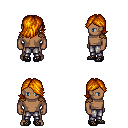
a pixel art fantasy rpg character, male body template, human, dark skin, leather shoulder armor, metal pants, dark blonde swoop hairstyle, ghillies, four views (front, back, left, right), 2x2 character sprite sheet, small pixel art, hard edges, no anti-aliasing